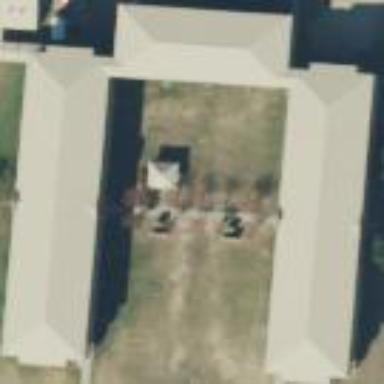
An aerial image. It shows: Military barracks building within military zone.